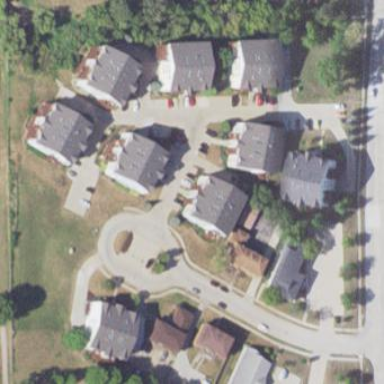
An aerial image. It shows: Residential neighbourhood.